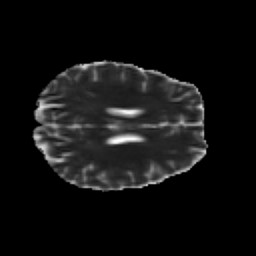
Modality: MD
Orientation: axial
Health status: healthy
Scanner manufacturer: siemens
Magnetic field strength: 3 T
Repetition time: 10 s
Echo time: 0.092 s